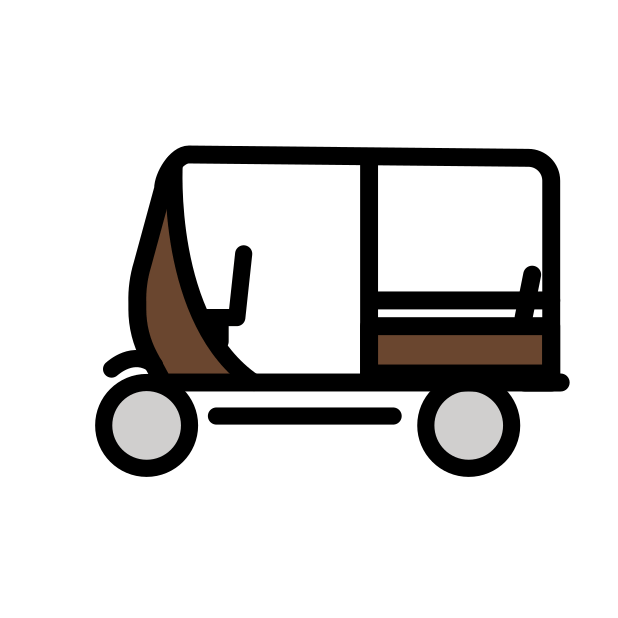
Emoji: 🛺
Name: auto rickshaw
Unicode: 0x1f6fa